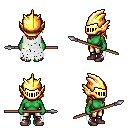
a pixel art fantasy rpg character, female body template, orc, green skin, white tattered cape, gold greaves, light blonde long hairstyle, gold helm, maroon shoes, spear, four views (front, back, left, right), 2x2 character sprite sheet, small pixel art, hard edges, no anti-aliasing